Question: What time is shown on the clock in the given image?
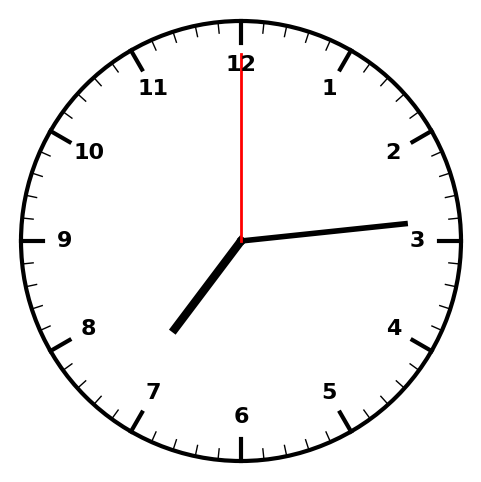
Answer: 07:14:00